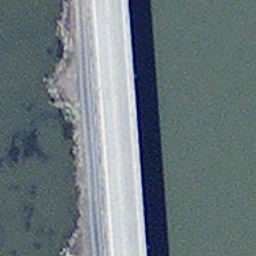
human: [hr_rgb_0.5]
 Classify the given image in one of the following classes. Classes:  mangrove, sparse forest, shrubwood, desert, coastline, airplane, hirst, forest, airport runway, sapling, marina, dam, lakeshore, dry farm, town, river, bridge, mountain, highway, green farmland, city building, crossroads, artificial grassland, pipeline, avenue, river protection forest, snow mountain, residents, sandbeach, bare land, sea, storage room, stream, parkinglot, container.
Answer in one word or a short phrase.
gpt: bridge